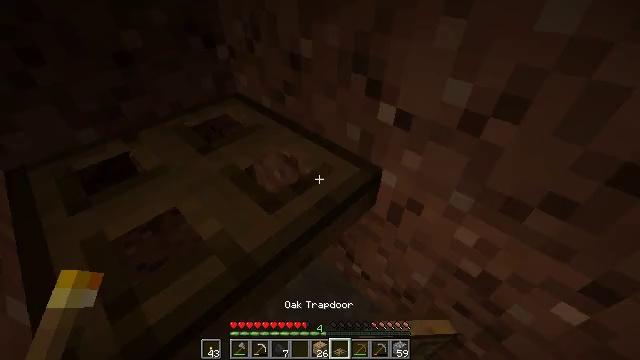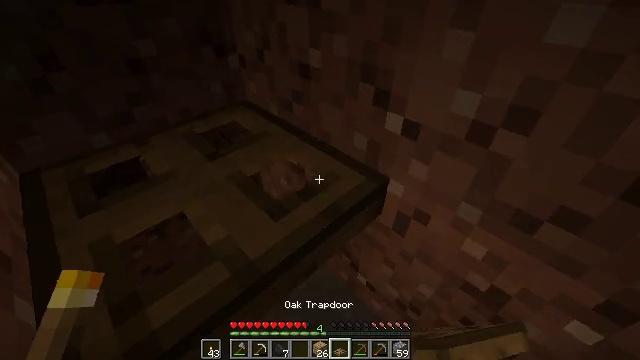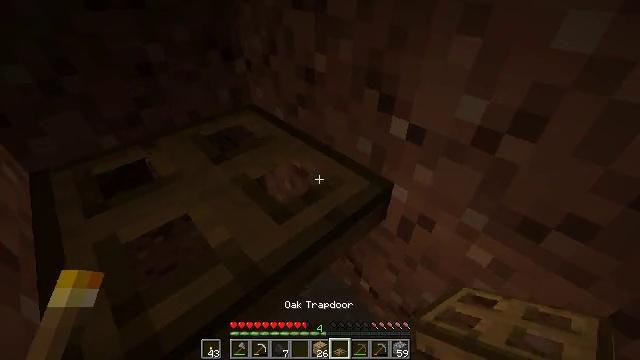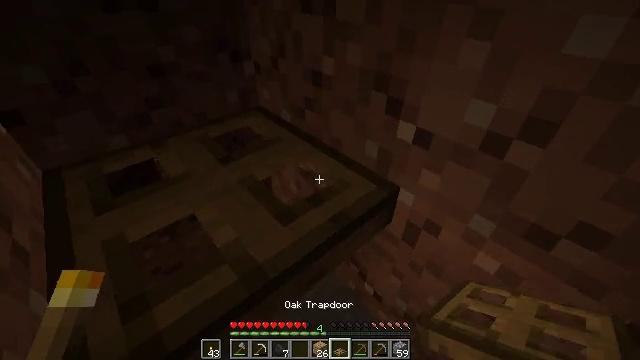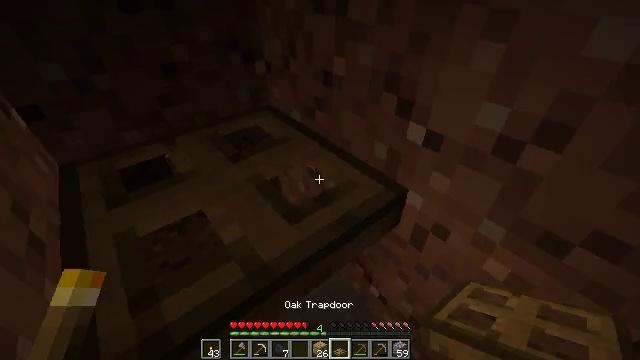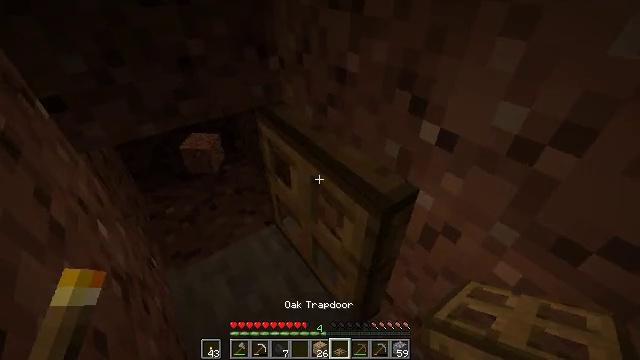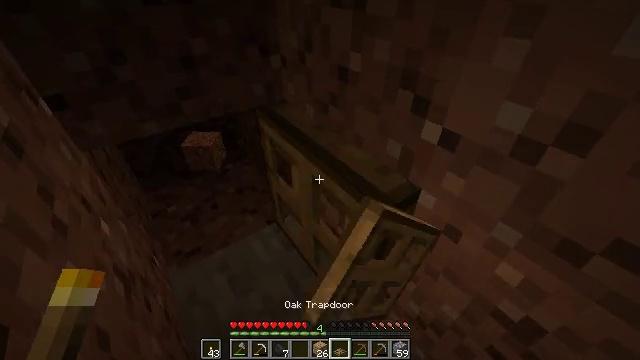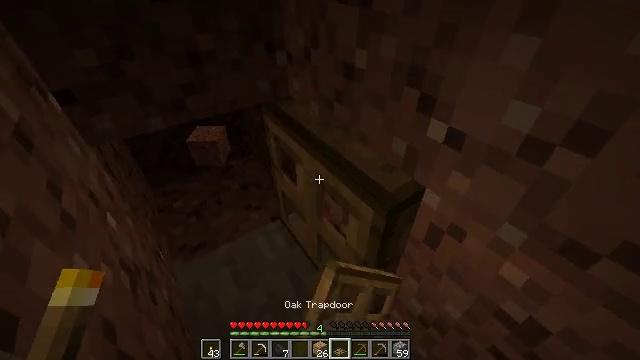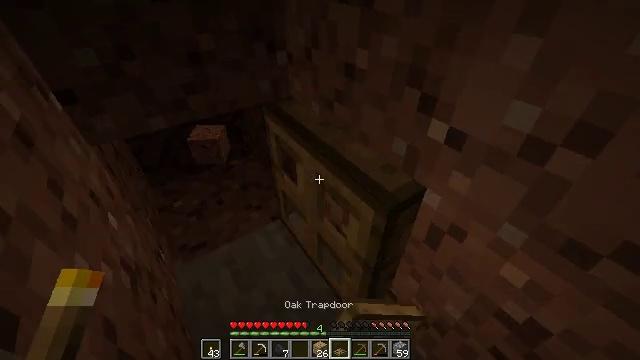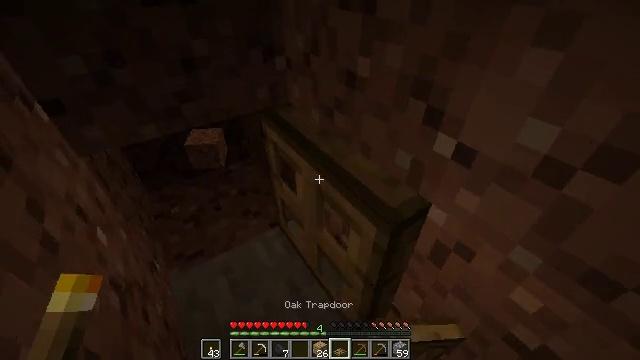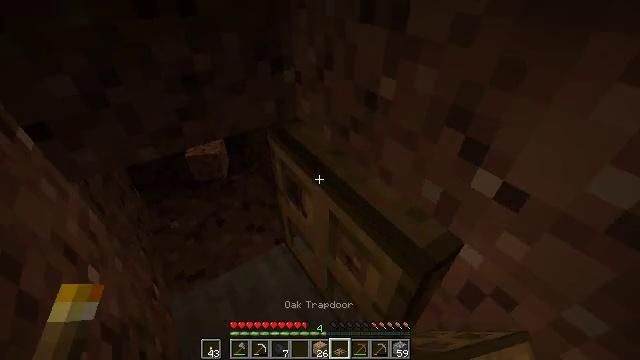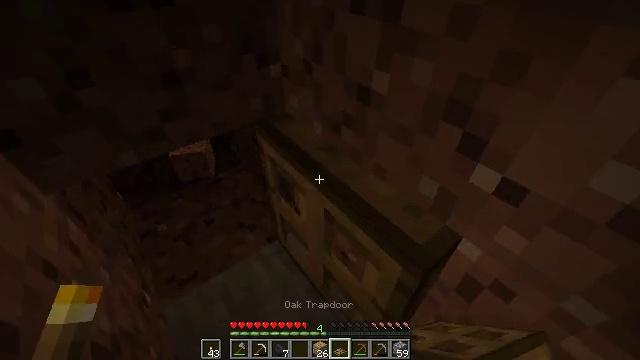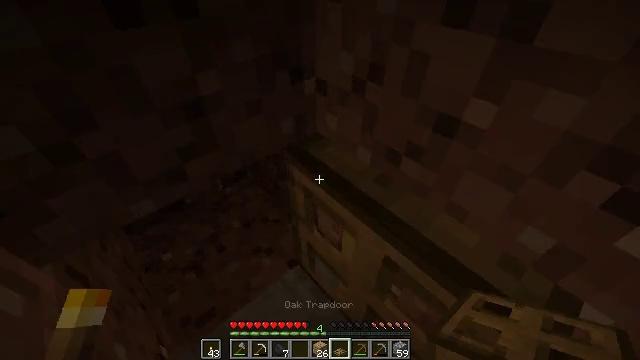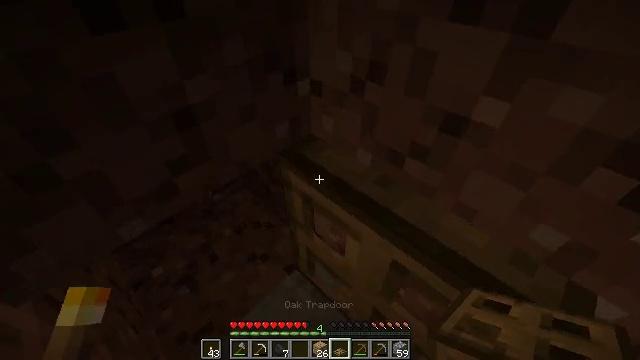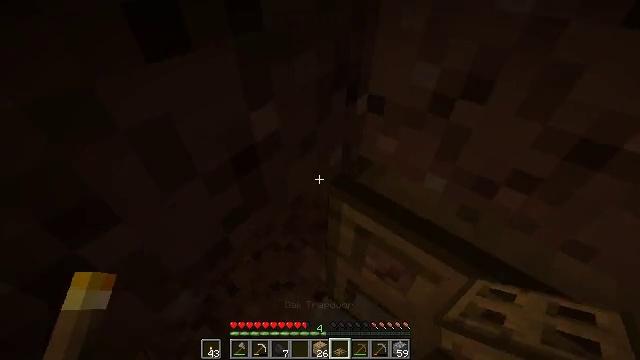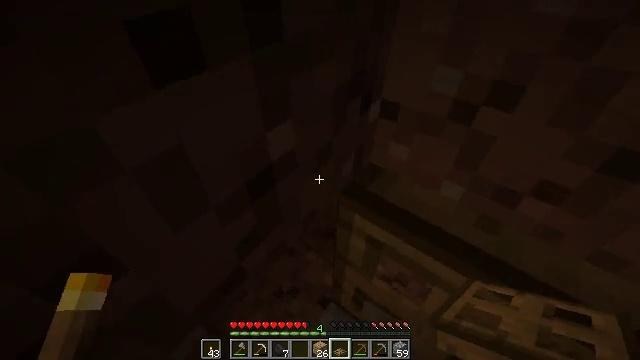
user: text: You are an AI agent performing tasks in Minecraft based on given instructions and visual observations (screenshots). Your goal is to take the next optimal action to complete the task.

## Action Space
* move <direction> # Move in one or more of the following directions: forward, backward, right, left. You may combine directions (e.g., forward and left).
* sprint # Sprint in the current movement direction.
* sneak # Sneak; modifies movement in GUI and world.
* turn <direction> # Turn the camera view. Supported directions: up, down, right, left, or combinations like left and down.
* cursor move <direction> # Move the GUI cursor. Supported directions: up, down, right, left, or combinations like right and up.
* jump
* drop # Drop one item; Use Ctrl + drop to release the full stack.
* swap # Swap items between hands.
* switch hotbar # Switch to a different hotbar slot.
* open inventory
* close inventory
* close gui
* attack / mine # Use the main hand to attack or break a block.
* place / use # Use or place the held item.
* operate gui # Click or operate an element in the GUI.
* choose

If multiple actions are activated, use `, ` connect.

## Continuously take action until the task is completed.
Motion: motion action
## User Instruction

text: Attack the oak trapdoor to recycle it.
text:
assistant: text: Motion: turn left and up
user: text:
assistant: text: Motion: turn left
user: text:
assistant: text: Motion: turn left
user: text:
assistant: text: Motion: turn left
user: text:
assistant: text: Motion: turn left, use / place
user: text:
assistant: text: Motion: use / place
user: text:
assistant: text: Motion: turn left, use / place
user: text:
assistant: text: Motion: no_op
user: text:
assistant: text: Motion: move forward
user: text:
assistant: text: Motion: move forward and move left
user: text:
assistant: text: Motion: move forward and move left, turn right and down
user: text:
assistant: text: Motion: move forward and move left, turn right and down
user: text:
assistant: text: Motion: move forward and move left, turn right
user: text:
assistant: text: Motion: move forward and move left, turn right
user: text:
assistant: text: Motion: turn right and down
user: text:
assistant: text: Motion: turn right and down
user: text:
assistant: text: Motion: turn right and down, use / place
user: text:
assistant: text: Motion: turn right, use / place
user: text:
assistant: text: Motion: use / place
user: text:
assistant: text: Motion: use / place
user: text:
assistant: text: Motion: turn right and up
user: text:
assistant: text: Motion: turn right and up
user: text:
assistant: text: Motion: turn up
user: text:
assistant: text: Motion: turn left and up
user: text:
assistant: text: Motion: turn left and down
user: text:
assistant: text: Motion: no_op
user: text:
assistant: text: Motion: no_op
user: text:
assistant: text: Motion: switch to hotbar 1
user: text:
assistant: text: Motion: turn up, switch to hotbar 1
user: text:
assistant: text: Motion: turn right and up, switch to hotbar 1